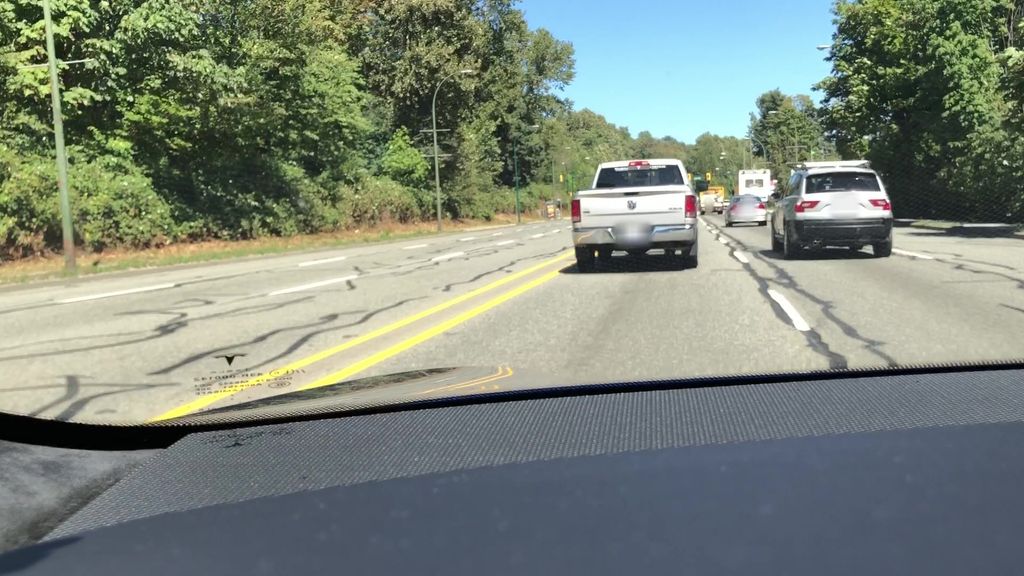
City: vancouver